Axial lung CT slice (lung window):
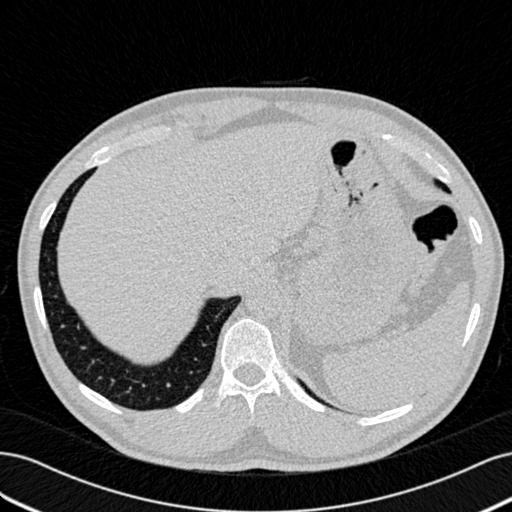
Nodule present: no